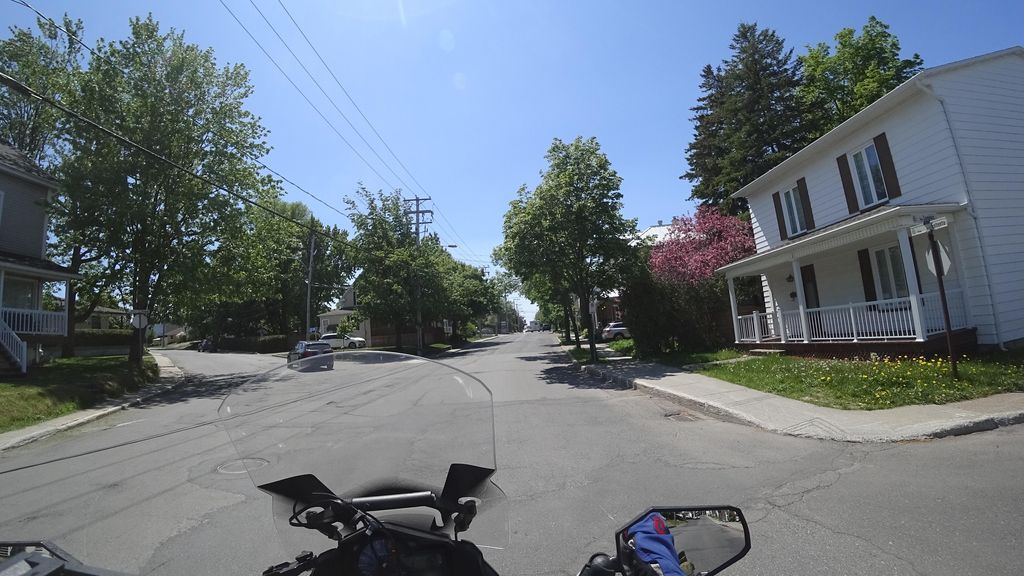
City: quebec_city